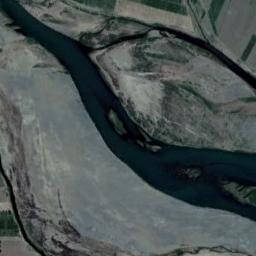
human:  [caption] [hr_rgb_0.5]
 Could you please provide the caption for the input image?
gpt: There are many trees around the river .

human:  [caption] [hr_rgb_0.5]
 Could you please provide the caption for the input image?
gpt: The deep blue river has some tributaries .

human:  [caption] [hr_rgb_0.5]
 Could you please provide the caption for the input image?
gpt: A curved turquoise river with small islands on the river, White sand on the river, And green and tan mixed fields on both sides of the bank .

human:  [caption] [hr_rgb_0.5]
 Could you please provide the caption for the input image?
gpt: The river goes through bare land and green trees .

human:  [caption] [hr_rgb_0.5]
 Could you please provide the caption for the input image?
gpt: There are some bare land around the rivers .